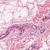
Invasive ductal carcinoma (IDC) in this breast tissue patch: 0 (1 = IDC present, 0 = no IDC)